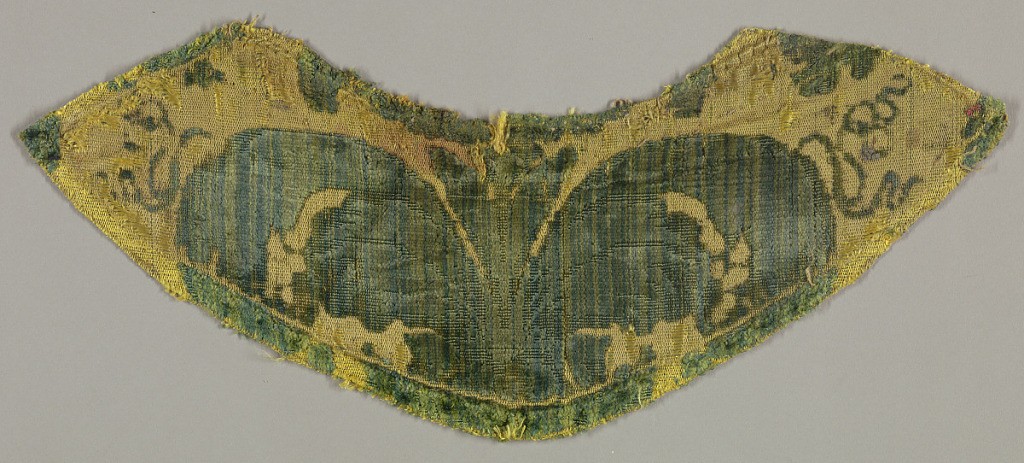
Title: Fragment
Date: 17th century
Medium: silk Technique: cut and uncut supplementary warp pile (velvet)
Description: Collar of green cut and uncut velvet on yellow silk ground. Central symmetrical group of large leaves and the base of a flower.